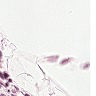
Metastatic tissue present: no